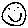
Label: smiley face